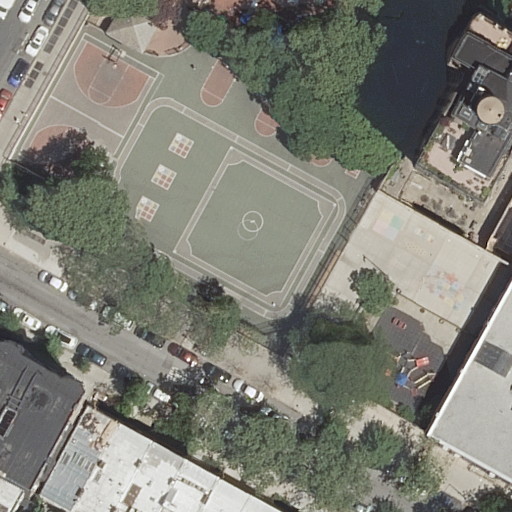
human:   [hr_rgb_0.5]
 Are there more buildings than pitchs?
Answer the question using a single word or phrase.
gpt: yes

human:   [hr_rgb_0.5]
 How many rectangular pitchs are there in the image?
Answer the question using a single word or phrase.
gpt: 2

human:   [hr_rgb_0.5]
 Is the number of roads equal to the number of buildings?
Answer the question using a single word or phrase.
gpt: no

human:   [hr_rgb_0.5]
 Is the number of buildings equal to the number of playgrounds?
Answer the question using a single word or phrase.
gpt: no

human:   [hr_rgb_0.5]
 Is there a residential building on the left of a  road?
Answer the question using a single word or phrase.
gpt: yes

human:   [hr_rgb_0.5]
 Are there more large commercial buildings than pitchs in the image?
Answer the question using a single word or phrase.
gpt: no

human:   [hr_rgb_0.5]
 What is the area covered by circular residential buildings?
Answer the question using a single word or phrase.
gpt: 0m2

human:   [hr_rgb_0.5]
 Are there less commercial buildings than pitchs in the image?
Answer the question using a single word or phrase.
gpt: yes

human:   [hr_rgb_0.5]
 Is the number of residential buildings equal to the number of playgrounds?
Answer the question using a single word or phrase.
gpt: no

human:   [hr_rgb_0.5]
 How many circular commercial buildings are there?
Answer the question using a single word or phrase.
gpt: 0

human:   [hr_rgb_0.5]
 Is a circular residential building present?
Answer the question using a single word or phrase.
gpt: no

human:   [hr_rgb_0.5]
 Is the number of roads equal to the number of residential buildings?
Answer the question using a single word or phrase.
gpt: no

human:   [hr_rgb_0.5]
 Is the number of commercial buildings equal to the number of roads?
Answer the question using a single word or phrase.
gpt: no

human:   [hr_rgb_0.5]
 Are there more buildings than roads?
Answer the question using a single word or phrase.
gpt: yes

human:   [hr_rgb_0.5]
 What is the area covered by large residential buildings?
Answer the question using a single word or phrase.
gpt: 4147m2

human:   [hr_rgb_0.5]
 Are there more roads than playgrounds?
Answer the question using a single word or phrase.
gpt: yes

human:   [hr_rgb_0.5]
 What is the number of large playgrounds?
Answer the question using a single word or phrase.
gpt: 0

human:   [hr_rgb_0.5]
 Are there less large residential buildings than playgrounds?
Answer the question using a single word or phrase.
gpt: no

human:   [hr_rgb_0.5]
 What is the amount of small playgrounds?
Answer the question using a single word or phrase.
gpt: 1

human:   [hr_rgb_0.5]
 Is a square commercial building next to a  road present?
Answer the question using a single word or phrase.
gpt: no

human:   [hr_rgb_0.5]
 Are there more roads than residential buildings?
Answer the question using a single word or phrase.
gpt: no

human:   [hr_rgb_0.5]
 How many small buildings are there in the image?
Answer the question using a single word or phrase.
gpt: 4

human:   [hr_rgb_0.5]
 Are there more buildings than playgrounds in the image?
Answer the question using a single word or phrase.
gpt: yes

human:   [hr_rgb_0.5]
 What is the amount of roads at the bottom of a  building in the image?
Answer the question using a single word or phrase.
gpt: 4

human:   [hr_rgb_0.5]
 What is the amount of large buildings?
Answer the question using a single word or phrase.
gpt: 2

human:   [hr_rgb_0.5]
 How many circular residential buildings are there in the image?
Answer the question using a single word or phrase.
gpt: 0

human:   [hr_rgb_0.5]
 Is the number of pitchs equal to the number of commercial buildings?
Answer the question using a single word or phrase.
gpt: no

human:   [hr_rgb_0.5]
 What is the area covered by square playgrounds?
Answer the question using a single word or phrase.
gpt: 0m2

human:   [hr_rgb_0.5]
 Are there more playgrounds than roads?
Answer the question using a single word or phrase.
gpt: no

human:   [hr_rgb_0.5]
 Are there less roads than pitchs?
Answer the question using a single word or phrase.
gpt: no

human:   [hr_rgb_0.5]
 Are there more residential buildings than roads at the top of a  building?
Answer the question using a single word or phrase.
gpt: yes

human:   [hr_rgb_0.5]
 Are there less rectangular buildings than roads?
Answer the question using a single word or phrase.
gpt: no

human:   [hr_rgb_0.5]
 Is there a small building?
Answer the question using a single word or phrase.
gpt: yes

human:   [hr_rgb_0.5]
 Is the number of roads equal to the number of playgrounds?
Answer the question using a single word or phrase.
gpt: no

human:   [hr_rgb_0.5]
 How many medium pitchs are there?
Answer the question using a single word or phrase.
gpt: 1

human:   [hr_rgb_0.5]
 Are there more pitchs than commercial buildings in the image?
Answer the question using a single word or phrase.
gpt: yes